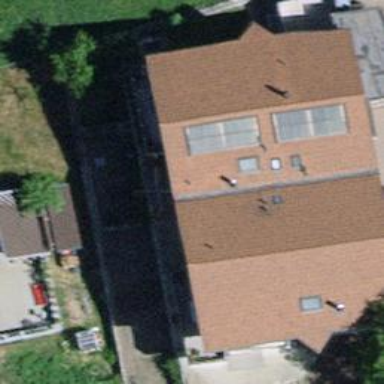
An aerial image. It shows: Gabled building.